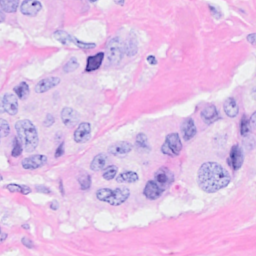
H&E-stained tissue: Breast